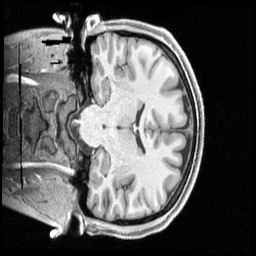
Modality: T1w
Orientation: coronal
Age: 25
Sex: female
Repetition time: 2.4 s
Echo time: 0.00222 s